Chest X-ray. View position: PA
Patient age: 83
Patient sex: M
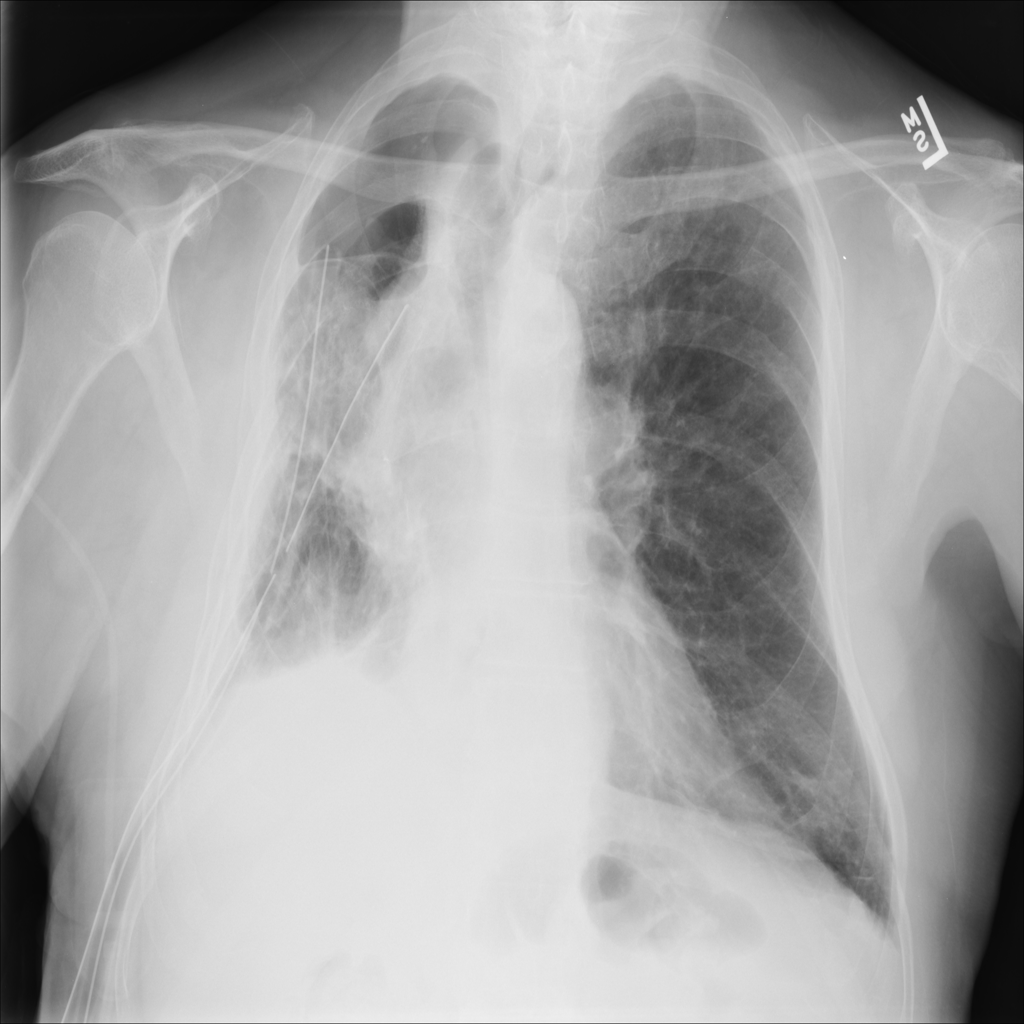
Finding: Pneumothorax